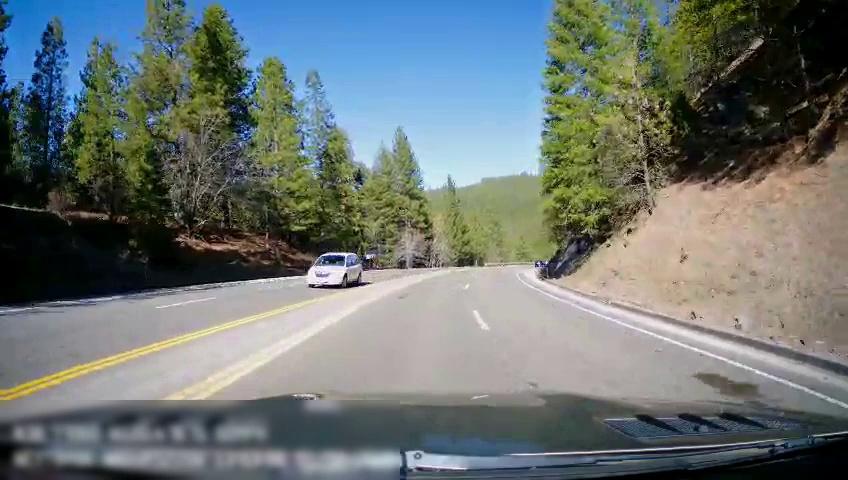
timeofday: Day
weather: Sunny
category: Drivable Space
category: Vehicles | Car
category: Lanes | Opposite Lane
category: Lanes | Alternate Lane
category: Lanes | Current Lane
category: Lanes | Opposite Lane
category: Lanes | Current Lane
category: Lanes | Alternate Lane
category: Lanes | Opposite Lane
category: Lanes | Opposite Lane